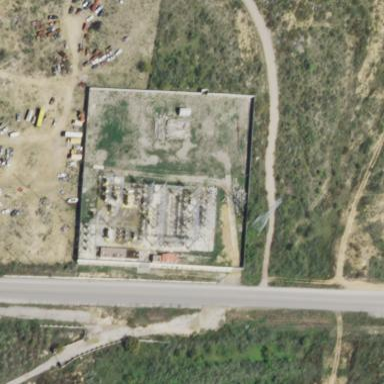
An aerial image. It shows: Outdoor power substation at the transmission level.